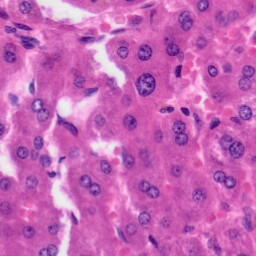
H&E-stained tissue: Liver